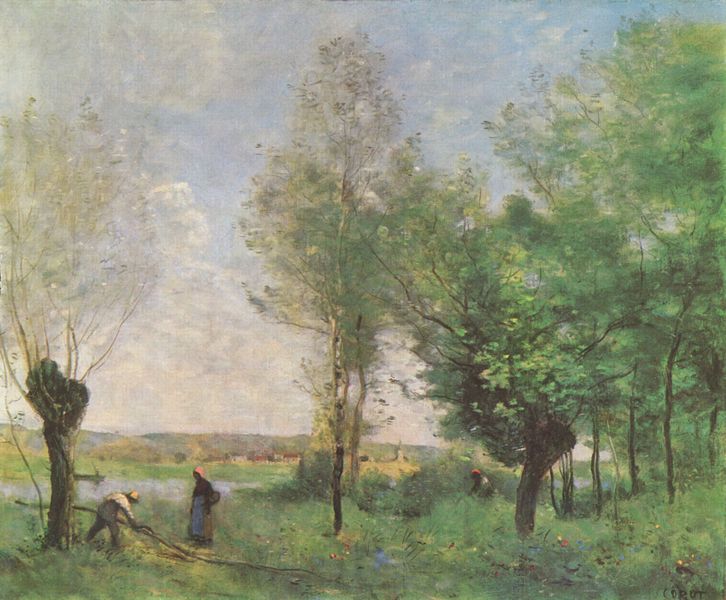
Titel: Erinnerung an Coubron
Künstler: Jean Baptiste Camille Corot
Standort: Budapest
Institution: Szépmüvészeti Múzeum
Schlagwörter: baum, blau, blätter, dunkel, gemälde, himmel, laub, mann, wasser, wolken, baumstämme, bäume, fluss, grün, impressionismus, kirchturm, landschaft, menschen, see, stadt, ufer, äste, blumen, braun, frau, grau, hell, hintergrund, holz, kleid, schwarz, gras, rot, schloss, weg, wiese, wolke, beige, haube, hemd, hose, kappe, blass, öl, ast, bach, baumstamm, birke, birken, erde, gräser, horizont, horizontlinie, häuser, natur, pappeln, stamm, weide, kirche, sonne, paar, wald, arbeit, bauern, boot, genre, kahn, turm, hellblau, schürze, magd, sommer, man, ort, fischer, acker, bäuerin, ernte, dorf, nebel, arbeiter, böschung, ölgemälde, steg, stämme, kopftuch, monet, korb, fein, frühling, bauer, impression, panorama, harmonie, weiden, zweig, mohn, sichel, sonnig, tracht, säge, ländlich, fällen, sägen, heben, rinde, hain, brennholz, waldarbeit, netz, trauerweide, genau, gemäle, landwirt, arbeitend, förster, holzfällen, arbeiterin, kopfweiden, erscheinungsfarbe, entrinden, forstwirt, gr+n, srot